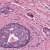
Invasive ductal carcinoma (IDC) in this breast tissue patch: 1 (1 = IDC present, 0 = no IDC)